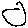
Label: circle